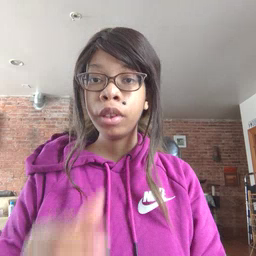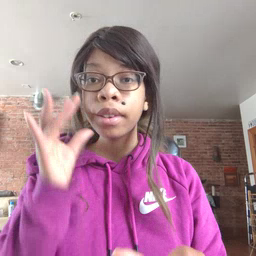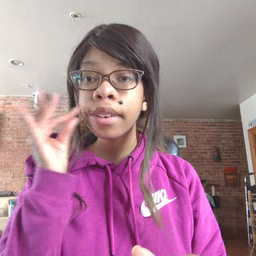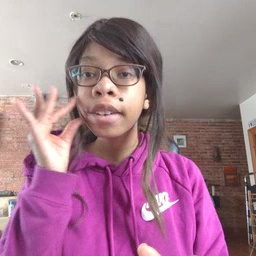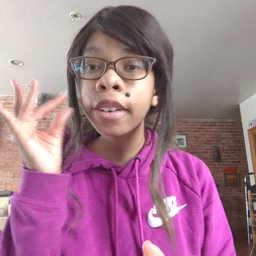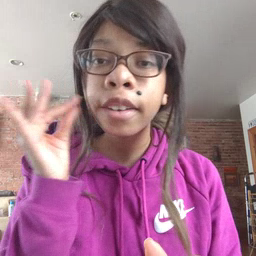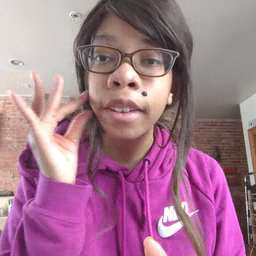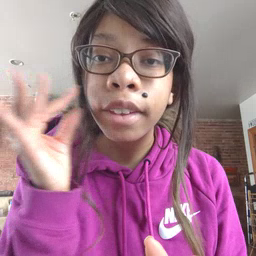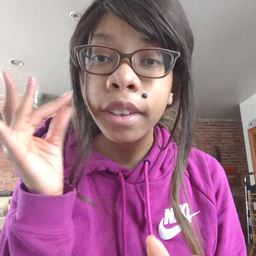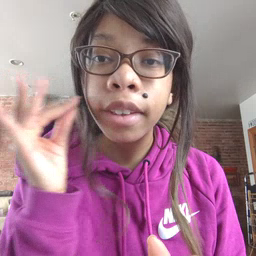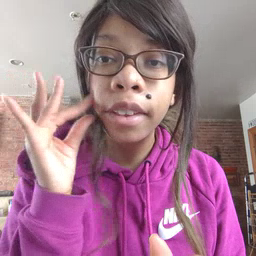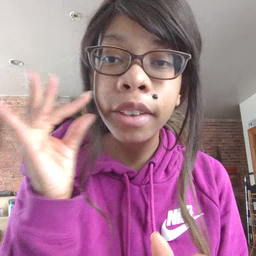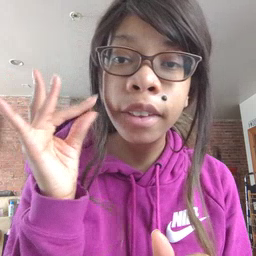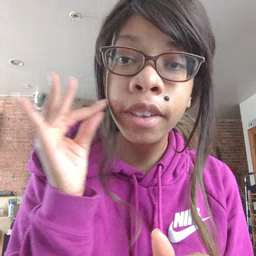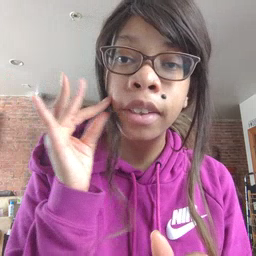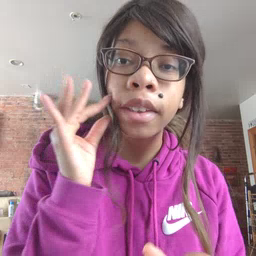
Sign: kitty